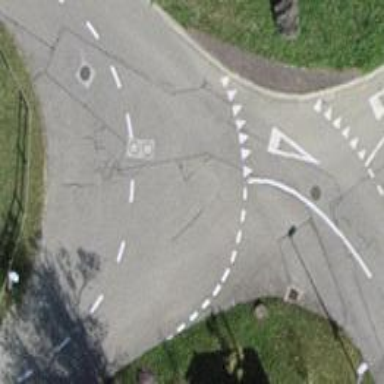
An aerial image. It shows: Road with "give way" sign.